Question:
Hi
I have a list in my database and i want to show this in a treeview and this is my problem.
I use entityframework and can get data in list format but my componnent need json type .
So
How can i convert this list that "category" field be a parent node and "code" field be a child node ?
Thanks
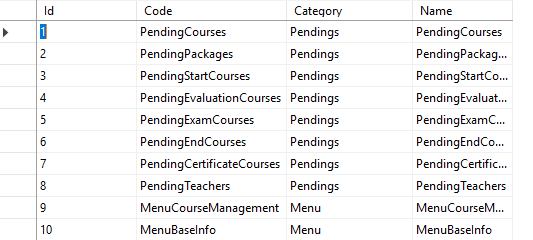
Answer: So basically you have a collection of arrays, each represents a row in the table:
'''
(1, A), (1, B), (1, C), (2, D), (2, B)
'''
They can be unordered:
'''
(1, B), (1, A), (2, D), (1, C), (2, B)
'''
In order to serialize them into JSON, what do you want to get is:
'''
(1, (A, B, C))
(2, (D, B))
'''
That transformation can be done with LINQ:
'''
var structuredData = rawData.GroupBy(data => data.Category);
'''
You will get an bunch of enumerable <URL> will be the Category property.
For more information, see <URL>